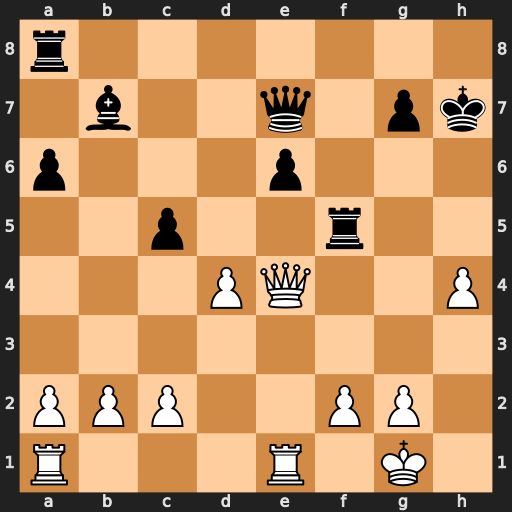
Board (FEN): r7/1b2q1pk/p3p3/2p2r2/3PQ2P/8/PPP2PP1/R3R1K1
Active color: w
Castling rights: -
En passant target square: -
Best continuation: Qxf5+ exf5 Rxe7